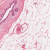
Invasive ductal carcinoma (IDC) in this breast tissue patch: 0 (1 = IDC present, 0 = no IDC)